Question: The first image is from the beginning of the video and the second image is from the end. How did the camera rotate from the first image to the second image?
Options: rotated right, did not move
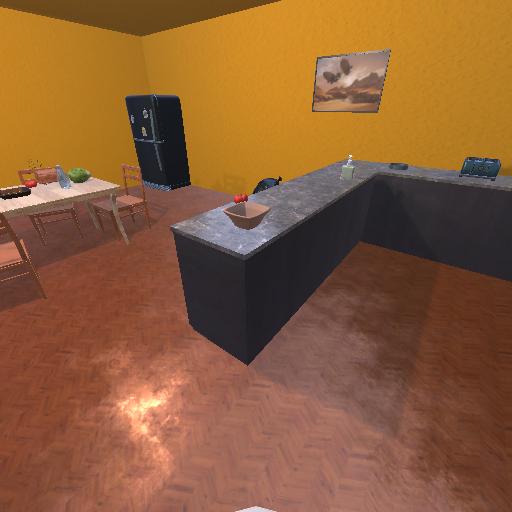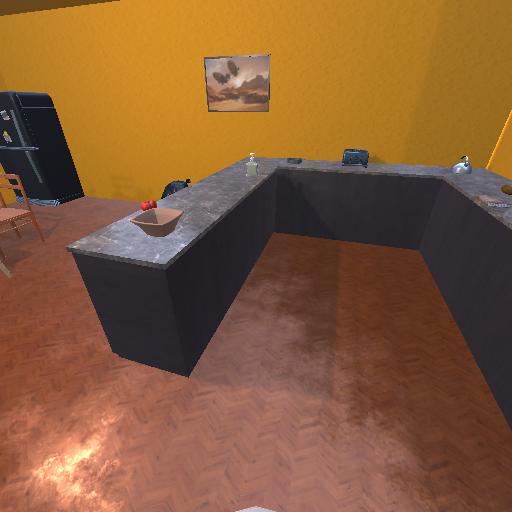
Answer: rotated right